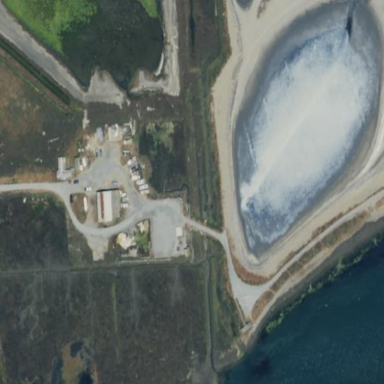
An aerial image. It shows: Reservoir of water next to man-made wastewater plant.